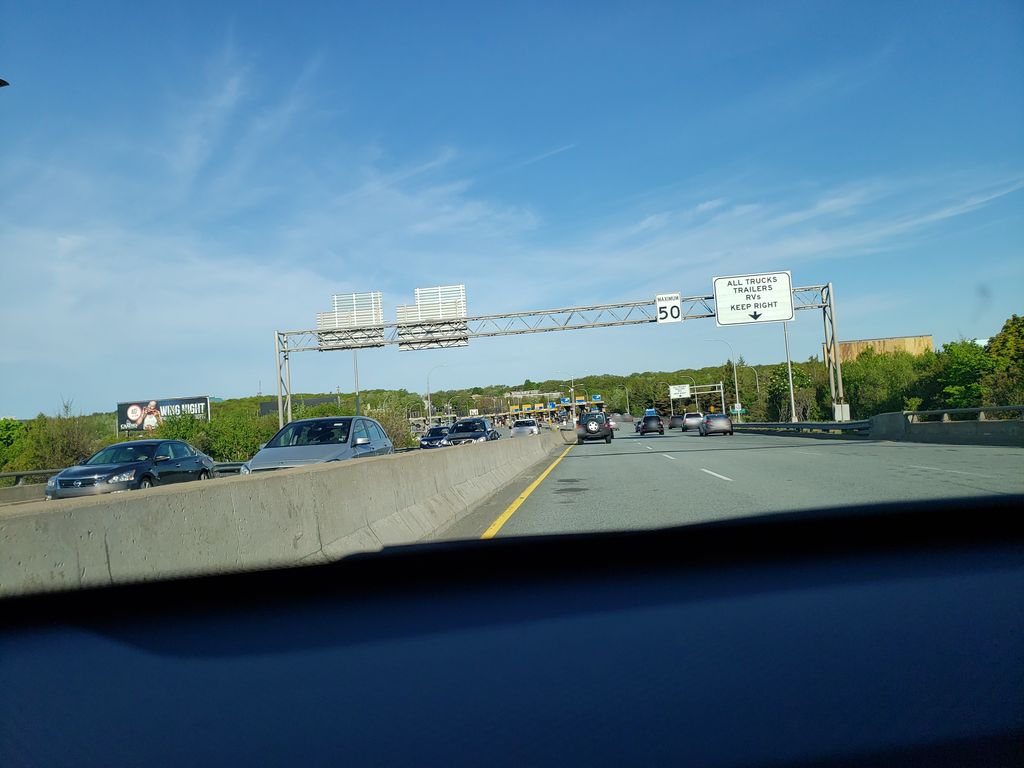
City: halifax